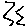
Label: zigzag